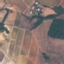
Land use / land cover class: PermanentCrop